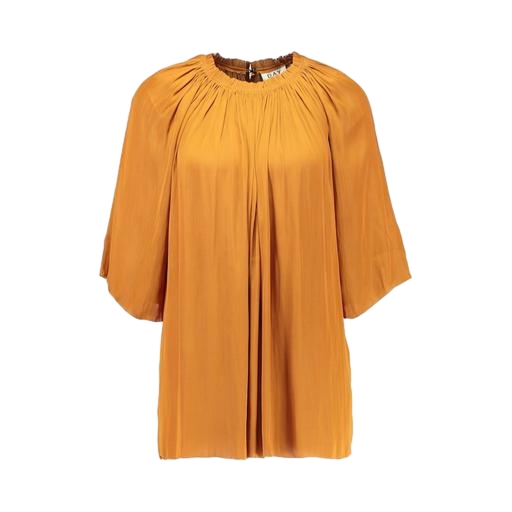
chloé blouse, pleat-neck top, pleated blouse, white background